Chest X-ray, PA view. Patient: 52 years old, sex F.
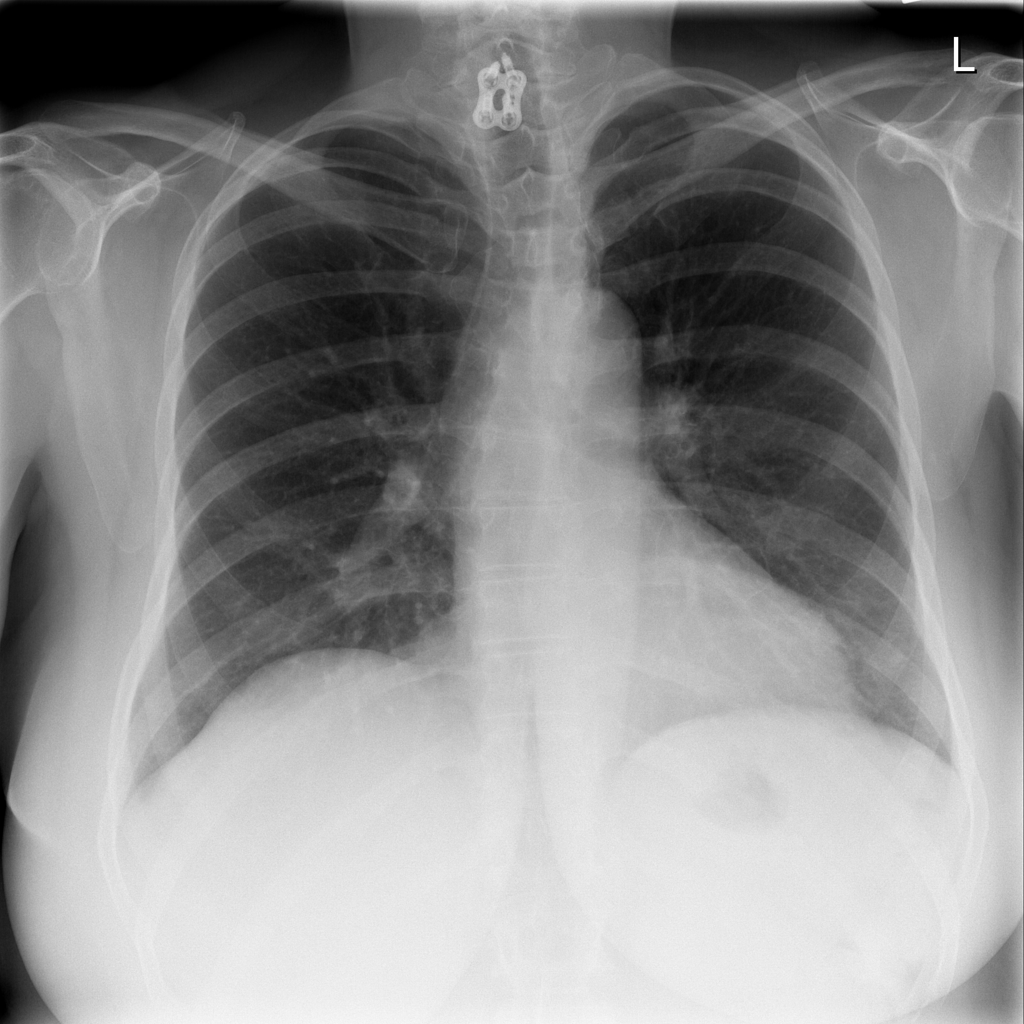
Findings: No Finding